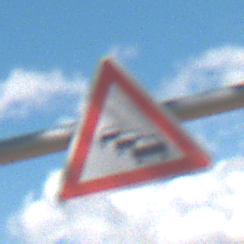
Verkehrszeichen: Stau
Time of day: Midday
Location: Outdoor (Nature)
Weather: PartlyCloudy
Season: NotSpecified
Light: Natural